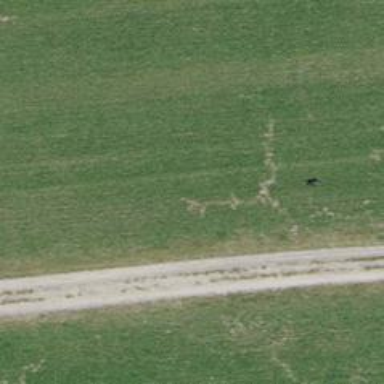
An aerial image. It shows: Gravel track with grade3 tracktype.